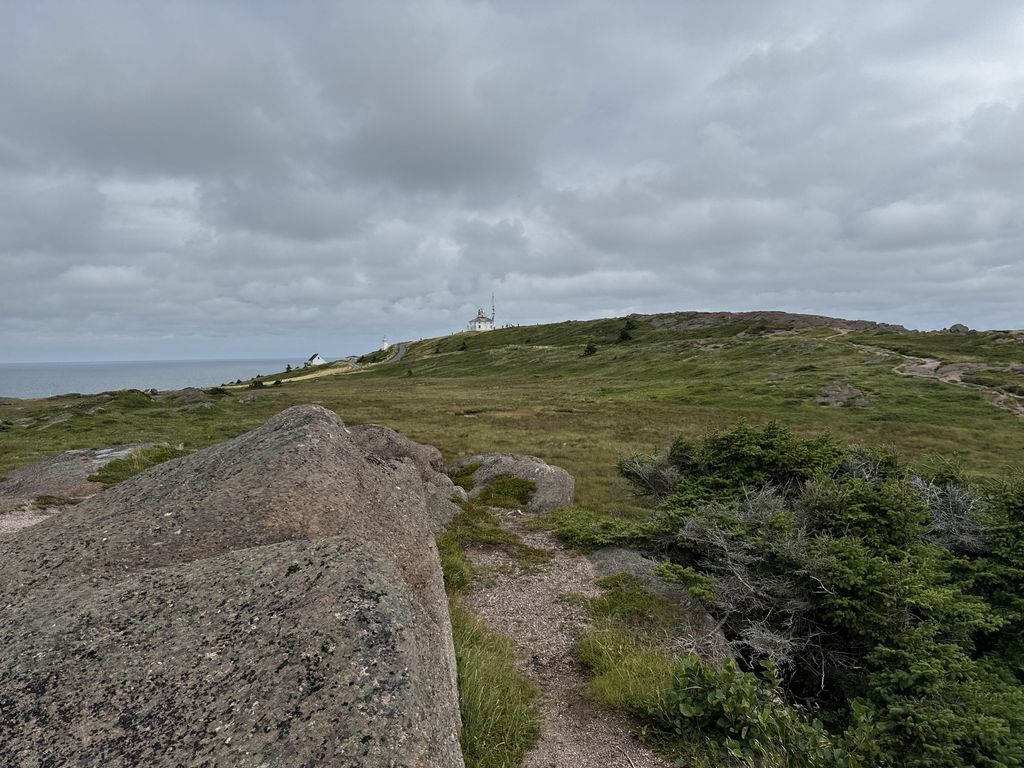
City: st_johns